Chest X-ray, PA view. Patient: 16 years old, sex F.
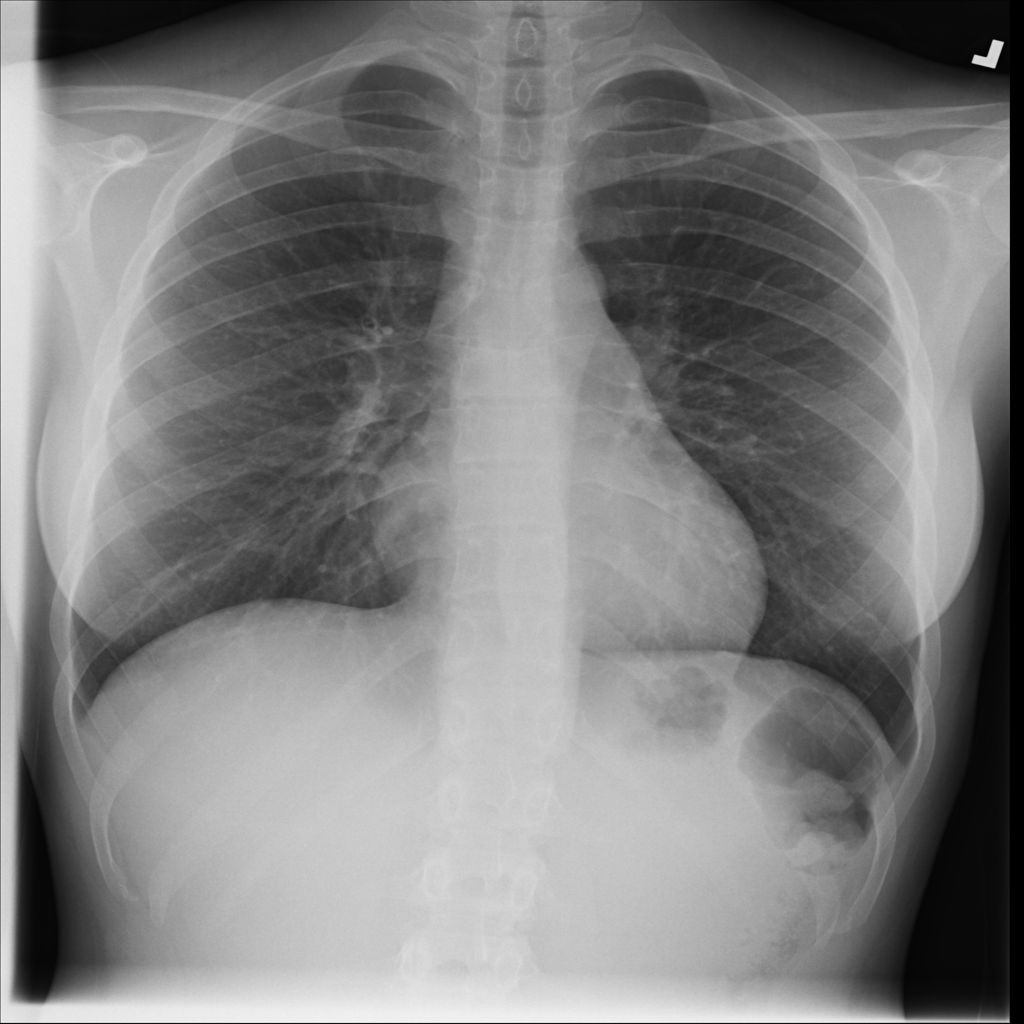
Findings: No Finding